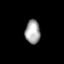
Tissue: prostate
Cell type: T cells
Senescence score: 0.2697
Nuclear area (px): 346
Mean DAPI intensity: 166.26